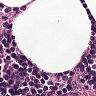
Metastatic tissue present: no